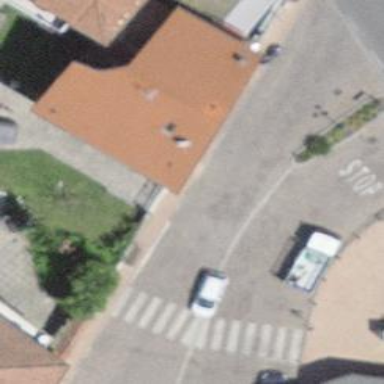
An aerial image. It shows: Café.